Chest X-ray. View position: AP
Patient age: 45
Patient sex: F
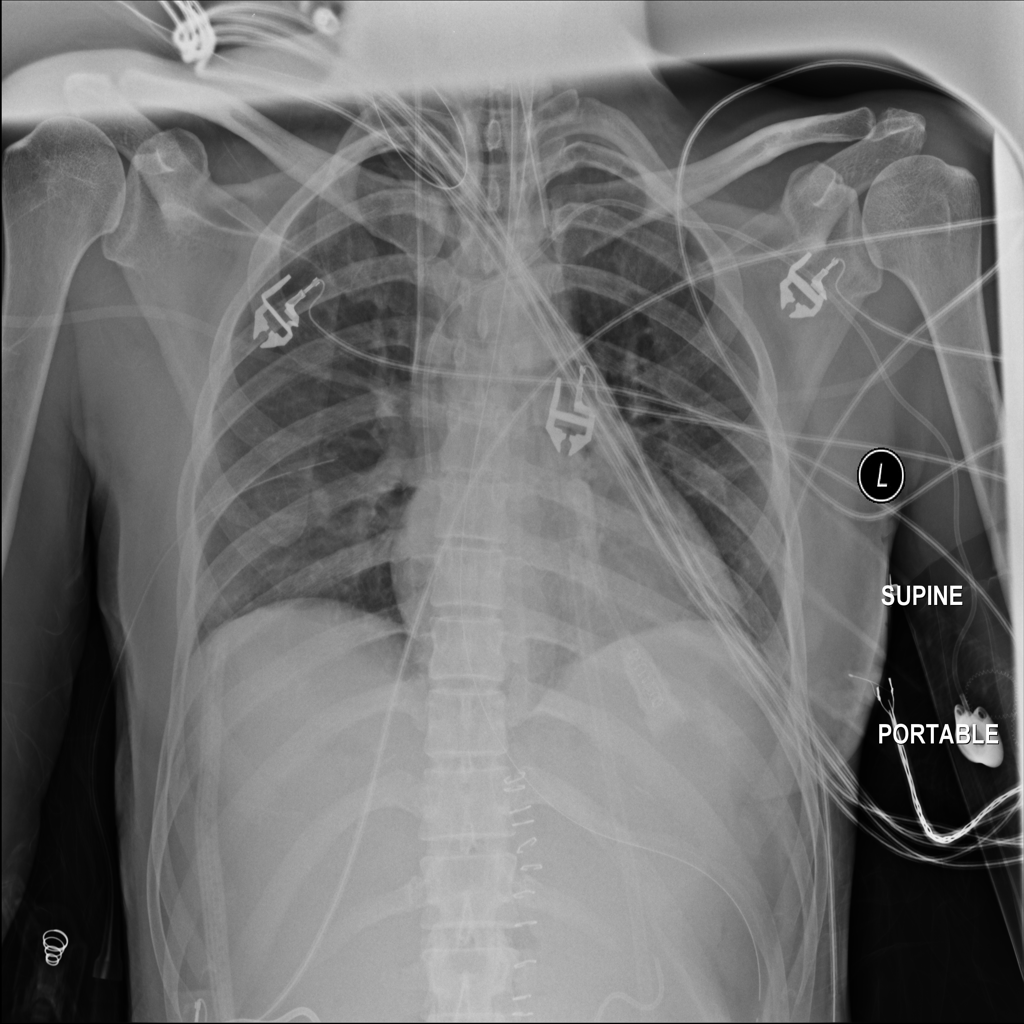
Finding: Pneumothorax